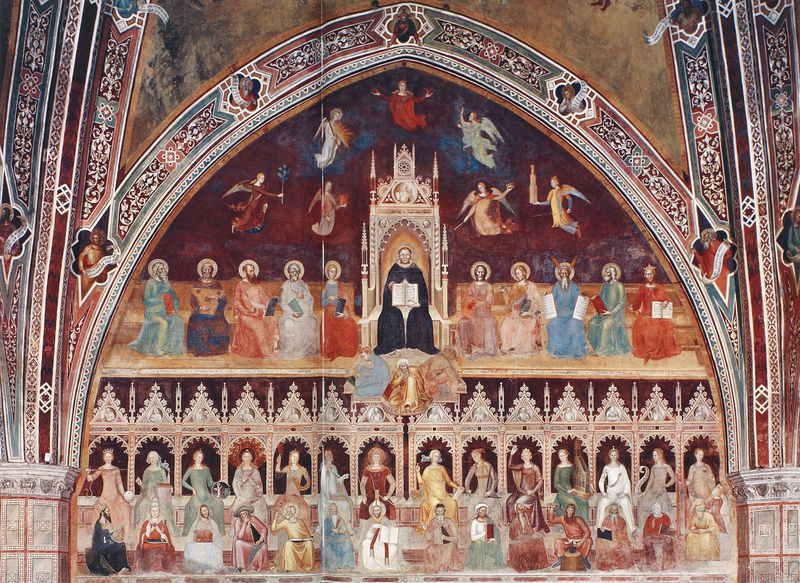
Titel: Spanische Kapelle (ehemaliger Kapitelsaal)
Künstler: Andrea di Bonaiuto
Standort: Florenz, S. Maria Novella, Spanische Kapelle (EU - I - Toskana)
Schlagwörter: blau, gemälde, gruppe, himmel, sitzen, bunt, männer, rot, leute, bibel, kirche, personen, gotik, krone, engel, herrschaft, bogen, figuren, bischof, könig, papst, thron, gestühl, geschlossen, moses, buch, leinwand, kardinal, mosaik, altar, heiligenschein, spitzbogen, christus, jesus, chor, mönch, heiliger, könige, heilige, fresko, schreiber, jünger, heilig, christen, christentum, kirsche, kardinäle, geist, chorgestühl, apostel, mose, tronen, e, torbogen+, kirschen bemalung